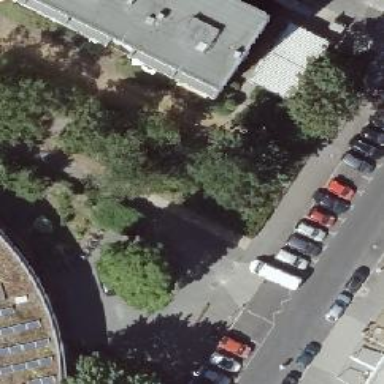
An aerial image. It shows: Footway.